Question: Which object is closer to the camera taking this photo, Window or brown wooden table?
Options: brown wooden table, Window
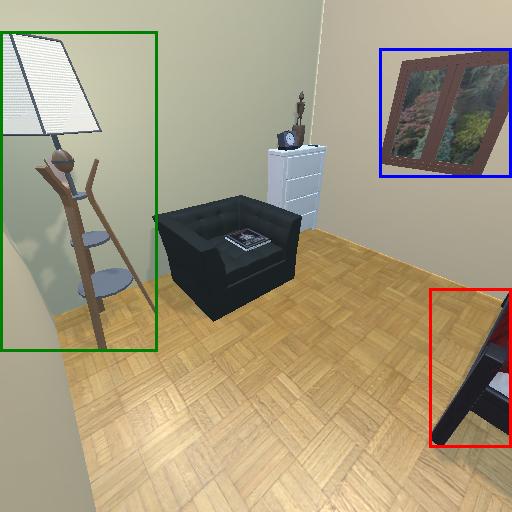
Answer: brown wooden table